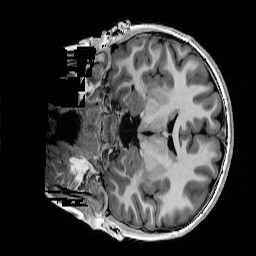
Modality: T1w
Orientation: coronal
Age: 11
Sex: male
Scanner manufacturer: siemens
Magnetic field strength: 3 T
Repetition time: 4 s
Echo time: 0.00289 s